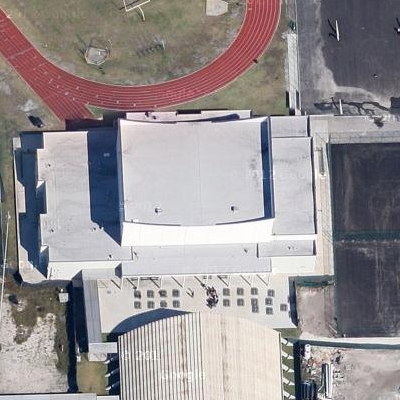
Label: cIndustry